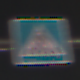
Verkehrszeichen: FussgaengerueberwegLinks
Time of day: Night
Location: Outdoor (Urban)
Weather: PartlyCloudy
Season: NotSpecified
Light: Artificial